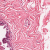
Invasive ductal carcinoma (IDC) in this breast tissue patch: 0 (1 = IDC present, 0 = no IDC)